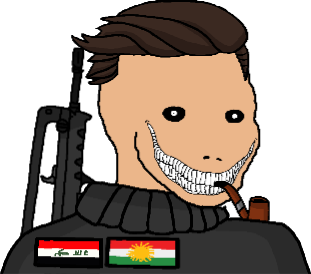
Label: 5_Oomer